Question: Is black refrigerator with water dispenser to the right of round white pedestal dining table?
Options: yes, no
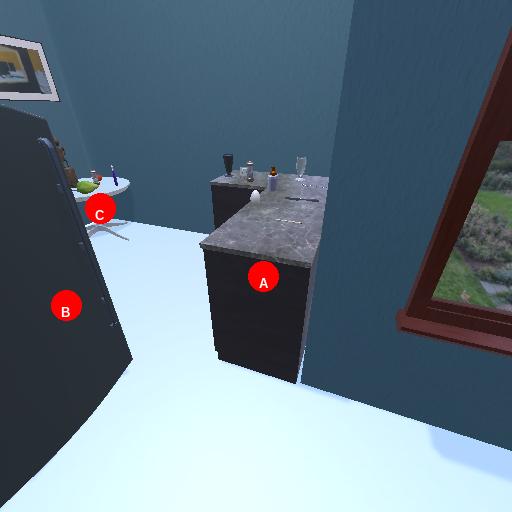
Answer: yes